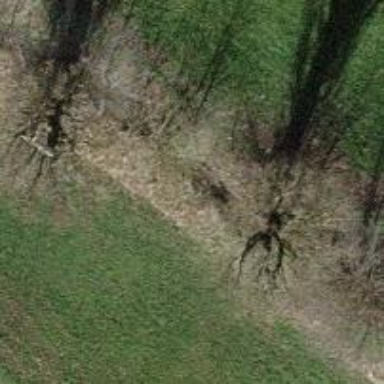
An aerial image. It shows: Row of trees in natural setting.